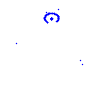
Particle: proton